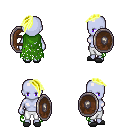
a pixel art fantasy rpg character, female body template, dark elf, purple skin, green tattered cape, white pants, gold long mohawk hairstyle, gray slippers, shield, four views (front, back, left, right), 2x2 character sprite sheet, small pixel art, hard edges, no anti-aliasing